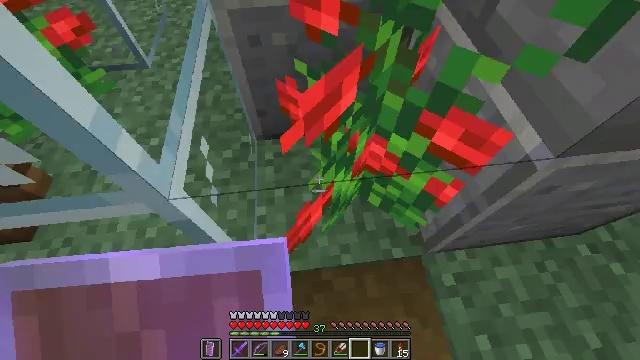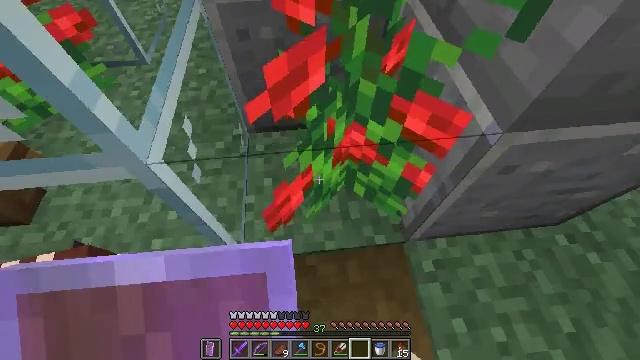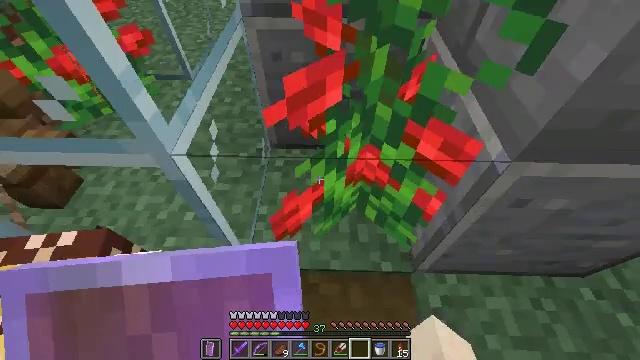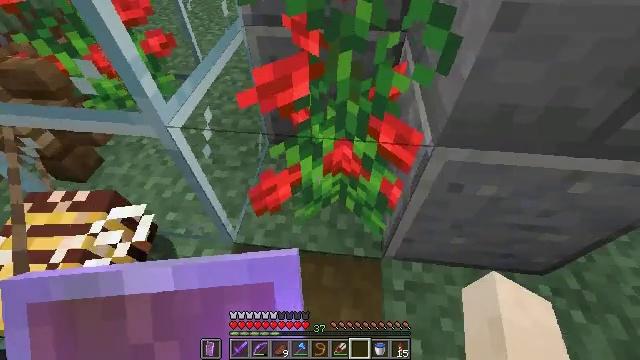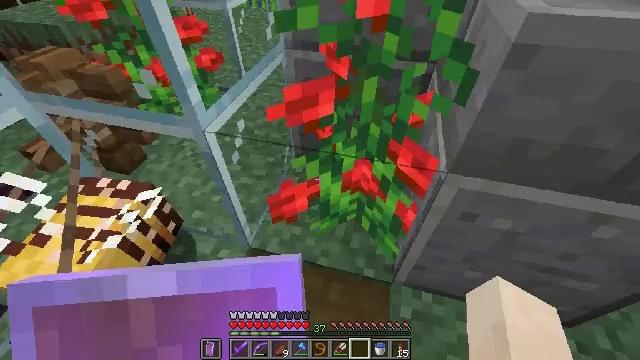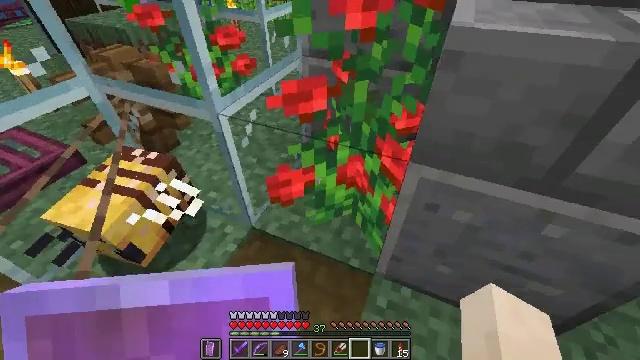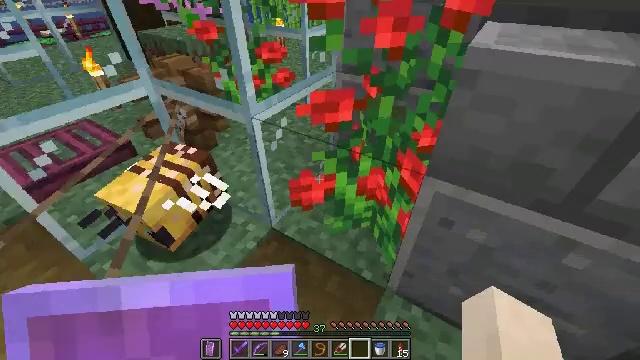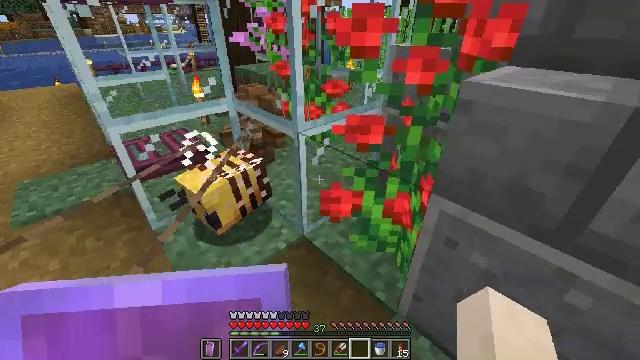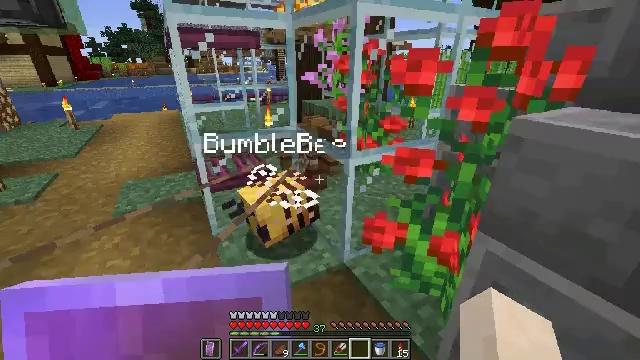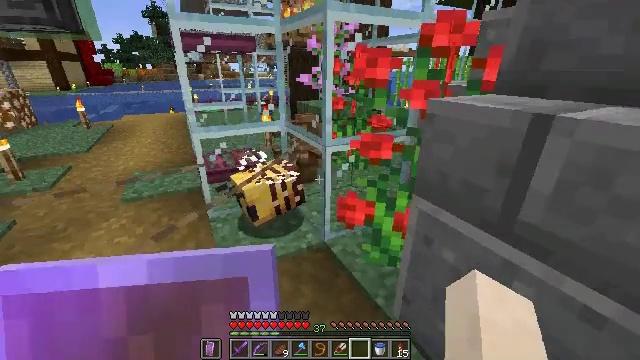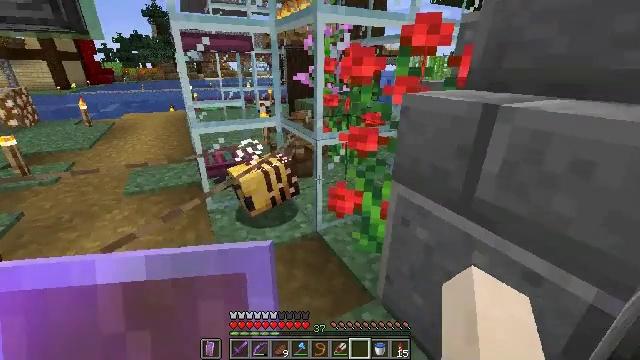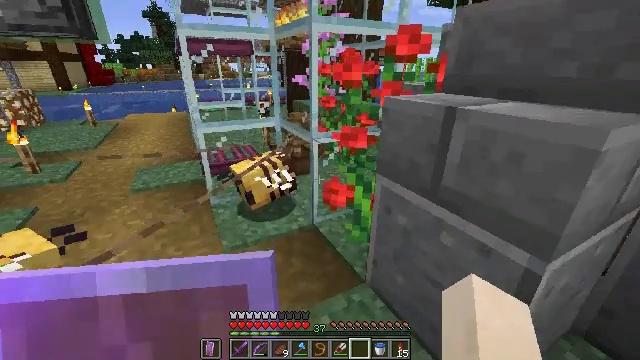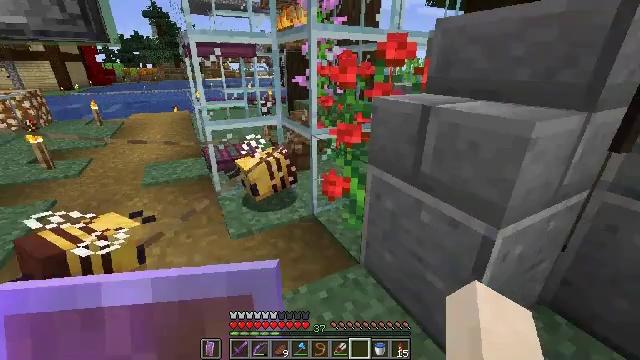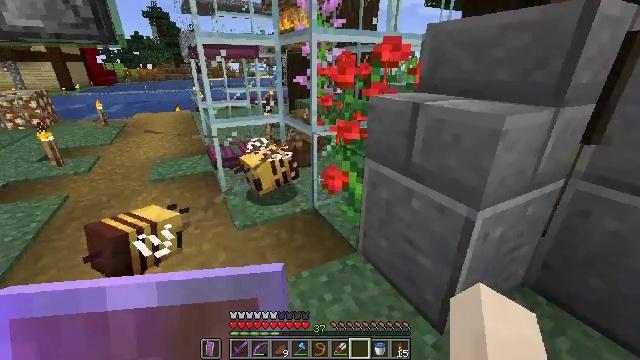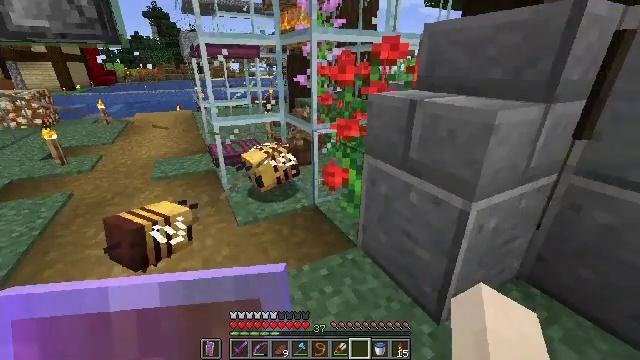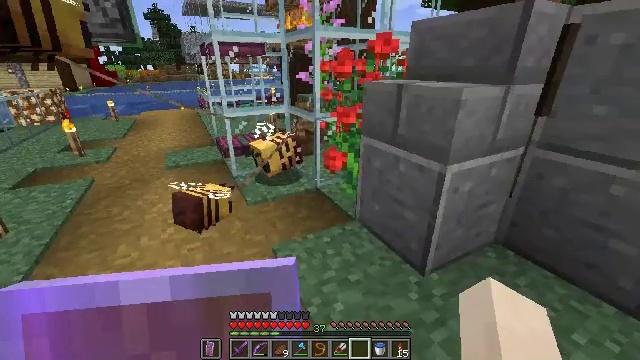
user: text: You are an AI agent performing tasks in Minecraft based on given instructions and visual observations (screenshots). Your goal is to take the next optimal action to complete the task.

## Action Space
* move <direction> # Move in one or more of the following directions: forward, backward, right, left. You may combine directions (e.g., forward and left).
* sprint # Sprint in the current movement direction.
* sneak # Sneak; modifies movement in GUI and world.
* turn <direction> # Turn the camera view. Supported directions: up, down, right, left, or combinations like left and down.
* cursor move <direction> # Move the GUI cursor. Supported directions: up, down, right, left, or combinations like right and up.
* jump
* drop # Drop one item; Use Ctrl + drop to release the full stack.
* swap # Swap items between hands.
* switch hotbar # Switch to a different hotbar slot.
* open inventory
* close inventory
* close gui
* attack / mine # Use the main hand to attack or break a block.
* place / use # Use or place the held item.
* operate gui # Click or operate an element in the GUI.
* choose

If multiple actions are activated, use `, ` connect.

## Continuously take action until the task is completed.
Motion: motion action
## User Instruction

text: Shatter the glass to collect it.
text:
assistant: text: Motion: move back and move right
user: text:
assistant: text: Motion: move back and move right, turn left and up
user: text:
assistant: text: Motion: move back and move right, turn left and up
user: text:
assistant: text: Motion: move back and move right, turn left and up
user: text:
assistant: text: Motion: move back and move right, turn left and up
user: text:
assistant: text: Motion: move back and move right, turn left and up
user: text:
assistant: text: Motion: move back and move right, turn left and up
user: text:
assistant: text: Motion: move back and move right, turn left and up
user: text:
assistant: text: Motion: move back and move right, turn left
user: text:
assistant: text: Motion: move back
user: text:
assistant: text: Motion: move back
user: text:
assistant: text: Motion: move back
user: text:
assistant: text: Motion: move back
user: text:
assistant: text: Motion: move back
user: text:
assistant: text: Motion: move back
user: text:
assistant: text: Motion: no_op
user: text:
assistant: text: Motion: no_op
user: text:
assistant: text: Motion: turn left
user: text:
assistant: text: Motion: turn left
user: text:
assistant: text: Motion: turn left
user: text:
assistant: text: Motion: no_op
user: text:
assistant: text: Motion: no_op
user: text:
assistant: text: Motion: no_op
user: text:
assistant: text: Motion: no_op
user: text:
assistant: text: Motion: no_op
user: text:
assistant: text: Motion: no_op
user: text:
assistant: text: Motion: no_op
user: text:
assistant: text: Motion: no_op
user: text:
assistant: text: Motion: no_op
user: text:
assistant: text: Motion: no_op